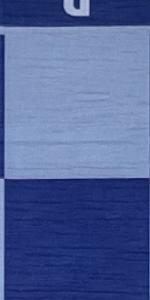
Label: Empty